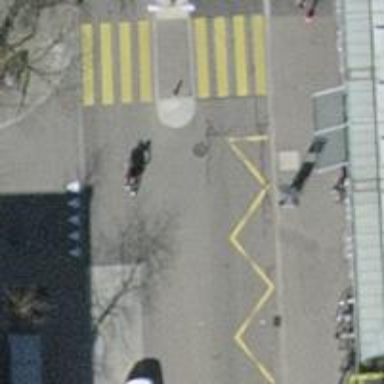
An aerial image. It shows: Bus stop with designated public transport stop position.